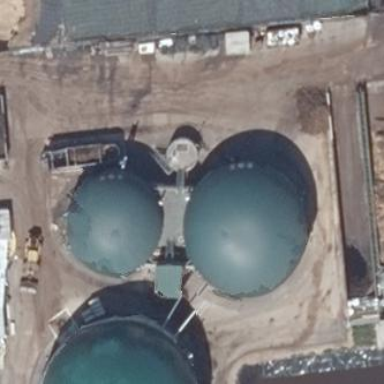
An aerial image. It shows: Digester building.